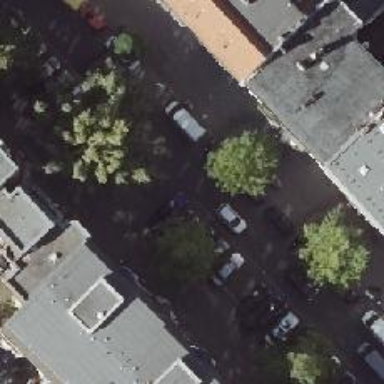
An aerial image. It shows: Residential road with separate sidewalks. There are parallel on-street parking lanes on both sides.